Question: I'm currently trying to use Visual Studio 2010 to learn some Angular JS and I'm having a problem rendering partials views. I have a shell page 'index.html' and a table which contains some person data inside '/partials/list.html'. When a user clicks on a button located in the table in 'list.html' they should be taken to another partial view 'edit.html'. When I run the project the I get this as the url in the browser: 'http://localhost:62807/index.html#/'
and the partial view 'list.html' is injected where it needs to be. Here's what those two things look like:
'''
index.html
<!DOCTYPE html>
<html>
<head>
<title>Angular JS Routing</title>
<link rel="stylesheet"
href="http://netdna.bootstrapcdn.com/bootstrap/3.0.3/css/bootstrap.min.css"/>
<link href="http://netdna.bootstrapcdn.com/bootstrap/3.0.0/css/bootstrap-glyphicons.css"
rel="stylesheet">
</head>
<body>
<div ng-app="enterprise" ng-controller="AppController">
<a href="#"><h2>Enterprise Crew</h2></a>
<ng-view></ng-view>
</div>
<script src="http://ajax.googleapis.com/ajax/libs/angularjs/1.2.7/angular.min.js"></script>
<script src="http://ajax.googleapis.com/ajax/libs/angularjs/1.2.7/angular-route.min.js"></script>
<script src="js/app.js"></script>
</body>
</html>
'''
here's the partial view injected into the ng-view tag from index.html
'''
<table class="table table-striped" style="width: 250px">
<thead>
<tr>
<td>Name</td>
<td>Description</td>
<td> <a href="/new"><i class="glyphicon glyphicon-plus-sign"></i></a>
</td>
</tr>
</thead>
<tbody>
<tr ng-repeat="person in crew">
<td>{{person.name}}</td>
<td>{{person.description}}</td>
<td><i class="glyphicon glyphicon-edit"></i></td>
</tr>
</tbody>
</table>
'''
Here's what it looks like when it's rendered:

When the user clicks the plus sign they need to be taken to another partial view 'edit.html', this is in the same partials folder as list.html. It's HTML looks like
edit.html
'''
<form action="">
<input ng-model="person.name"/>
<input ng-model="person.description"/>
<button ng-click="save()" class="btn-primary">Save</button>
save function not yet implemented
</form>
'''
When I'm at the URL in my browser 'http://localhost:62807/index.html#/' everything loads up fine and the list.html partial view is injected where it needs to be. When I hover my mouse over the plus button I get a URL preview of 'localhost:62807/new'. When clicked this should inject the edit.html partial view, but instead I get a 404 error.
Here's the JS.
'''
angular.module('enterprise',['ngRoute'])
.config(function($routeProvider){
$routeProvider
.when("/",{templateUrl:"partials/list.html"})
.when("/new",{templateUrl:"/partials/edit.html"})
})
//this is the that iterated over in the partial views ng-repeat
function AppController($scope){
$scope.crew =[
{name:'Picard',description:'captain'},
{name: 'Riker',description:'number 1'},
{name:'Word',description:'Security'}
]
}
'''
The problem is somewhere in the routing, I believe. In video tutorials I have followed I notice that the URLs that I get when I run the application include either the project name or the page name in them (in this case index.html is included in the URL). I'm curious why the 'list.html' view gets injected correctly in the first place, and whenever I try to navigate to '/new' the edit.html partial view isn't correctly injected. I'm playing around with this all locally, so I would like to first of all get it working and then understand what the deal is and why the list.html partial view will render and edit.html doesn't.
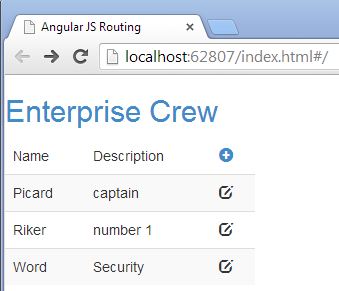
Answer: I believe the url should be
'<a href="#/new"><i class="glyphicon glyphicon-plus-sign"></i></a>'